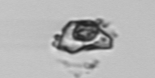
Label: Delphineis